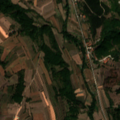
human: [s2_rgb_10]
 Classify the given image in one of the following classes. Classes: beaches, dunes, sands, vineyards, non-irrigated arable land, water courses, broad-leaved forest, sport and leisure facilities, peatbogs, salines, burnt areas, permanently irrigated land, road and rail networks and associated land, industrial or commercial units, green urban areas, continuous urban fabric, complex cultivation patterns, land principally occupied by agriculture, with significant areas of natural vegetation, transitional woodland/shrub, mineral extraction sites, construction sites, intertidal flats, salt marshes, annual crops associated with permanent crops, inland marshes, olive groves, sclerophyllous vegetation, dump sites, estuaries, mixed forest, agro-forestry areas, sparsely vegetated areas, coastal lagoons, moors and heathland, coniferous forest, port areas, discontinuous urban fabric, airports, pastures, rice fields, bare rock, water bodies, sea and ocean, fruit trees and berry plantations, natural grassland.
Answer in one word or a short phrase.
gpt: complex cultivation patterns, land principally occupied by agriculture, with significant areas of natural vegetation, broad-leaved forest, transitional woodland/shrub